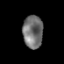
Tissue: prostate
Cell type: Epithelial cells
Senescence score: 0.3428
Nuclear area (px): 645
Mean DAPI intensity: 113.577